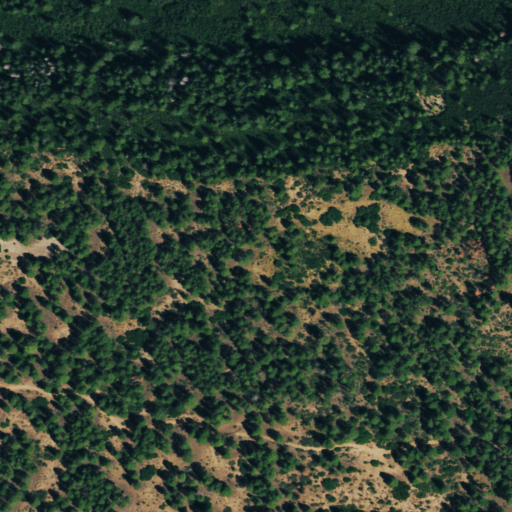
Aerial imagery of ridge(s) in Colorado named Hoppe Point containing evergreen forest, deciduous forest, and shrub